Question: I have a problem. I'm studying javascript but I have no idea how to create tables working only on javascript files. I have to create a table for each output of letter frequency but I have no idea how to do it. Here is the output I should have to have:

At the beginning I thought to work on the HTML but I can't as that part is related to test my code has to pass. Here I will show some of them:
'''
display_letter_frequency(letter_frequency("Hello"),document.getElementById("frequency_table"));
var rows = document.getElementById("frequency_table").querySelectorAll('tr')
equal(rows.length, 4, "With input String 'Hello' there should be 4 table rows")
equal(rows[0].querySelectorAll('td')[0].innerHTML, 'H', "1st td of 1st tr should have the value H");
equal(rows[0].querySelectorAll('td')[1].innerHTML, '1', "2nd td of 1st tr should have the value 1");
equal(rows[1].querySelectorAll('td')[0].innerHTML, 'E', "1st td of 2nd tr should have the value E");
equal(rows[1].querySelectorAll('td')[1].innerHTML, '1', "2nd td of 2nd tr should have the value 1");
equal(rows[2].querySelectorAll('td')[0].innerHTML, 'L', "1st td of 3rd tr should have the value L");
equal(rows[2].querySelectorAll('td')[1].innerHTML, '2', "2nd td of 3rd tr should have the value 2");
equal(rows[3].querySelectorAll('td')[0].innerHTML, 'O', "1st td of 4th tr should have the value O");
equal(rows[3].querySelectorAll('td')[1].innerHTML, '1', "2nd td of 4th tr should have the value 1");
'''
Also I cannot use the console.log but write just the code of the function that will be called back by the tester. Here is what I did but I don't know if it's right and how to go forward:
'''
function display_letter_frequency(a,dom) {
if(a === undefined){
return undefined
} else {
var tbl = document.createElement("table");
var tblBody = document.createElement("tbody");
for(var x in a){
var row = document.createElement("tr");
}
}
}
'''
This code is related to a function I wrote before which count in command line the frequency letters of the user:
'''
function letter_frequency(s) {
if(s === undefined){
return undefined
} else {
var freq = {};
for (var i = 0; i < s.length; i++) {
var character = s.charAt(i).toUpperCase();
if (freq[character]) {
freq[character]++;
} else {
freq[character] = 1;
}
}
}
return freq;
}
'''
Hope that the problem is clear and you can help me and the people who will need it. I looked around the web and they talks about some frequency table to define my problem. I don't know if t's right
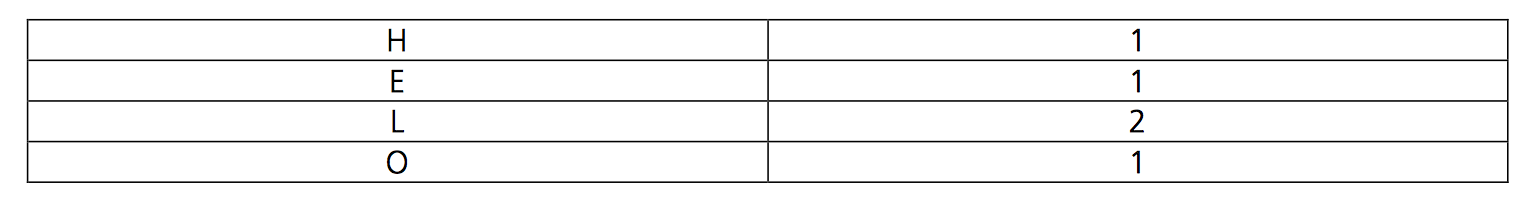
Answer: Try
'''
for(var x in a){
var row = document.createElement("tr");
letterCell = document.createElement('td');
freqCell = document.createElement('td');
letterCell.innerHTML = x;
freqCell.innerHTML = a[x];
row.appendChild(letterCell);
row.appendChild(freqCell);
tblBody.appendChild(row);
}
}
'''
(Not tested)